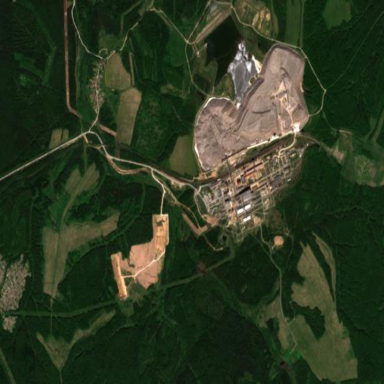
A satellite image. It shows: Industrial area used for mining operations.